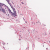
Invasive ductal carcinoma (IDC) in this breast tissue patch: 0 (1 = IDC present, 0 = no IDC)